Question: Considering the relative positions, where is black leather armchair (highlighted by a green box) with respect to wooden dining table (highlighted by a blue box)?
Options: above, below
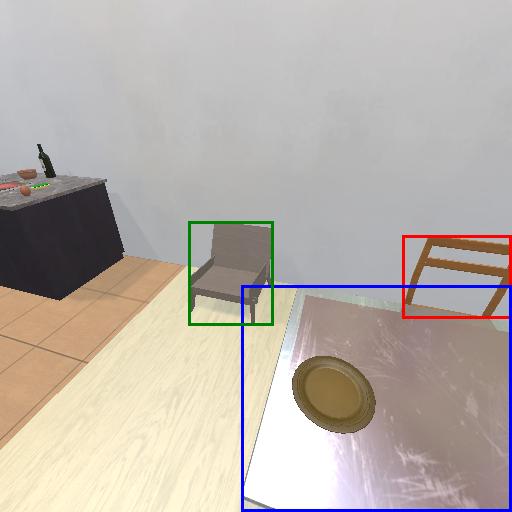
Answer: above